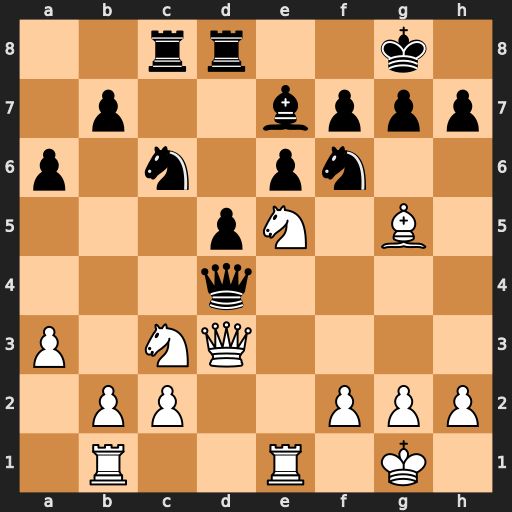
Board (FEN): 2rr2k1/1p2bppp/p1n1pn2/3pN1B1/3q4/P1NQ4/1PP2PPP/1R2R1K1
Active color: w
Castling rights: -
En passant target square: -
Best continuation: Nxc6 Qxd3 Nxe7+ Kf8 cxd3